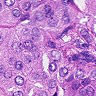
Metastatic tissue present: yes